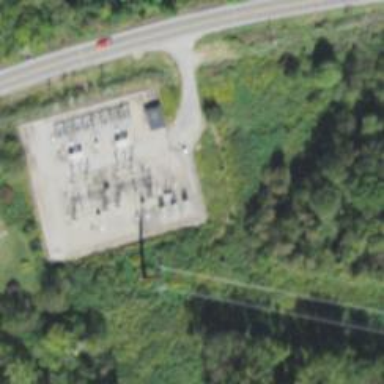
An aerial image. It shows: Lattice structure tower used for power distribution.